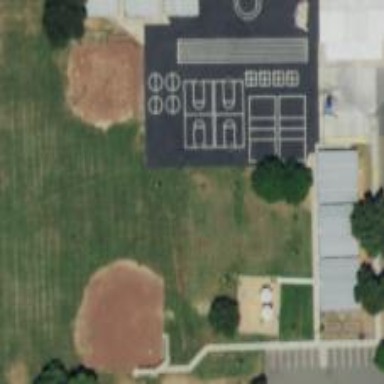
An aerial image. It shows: Schoolyard with asphalt surface.